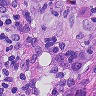
Metastatic tissue present: yes